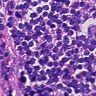
Metastatic tissue present: no